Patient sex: M
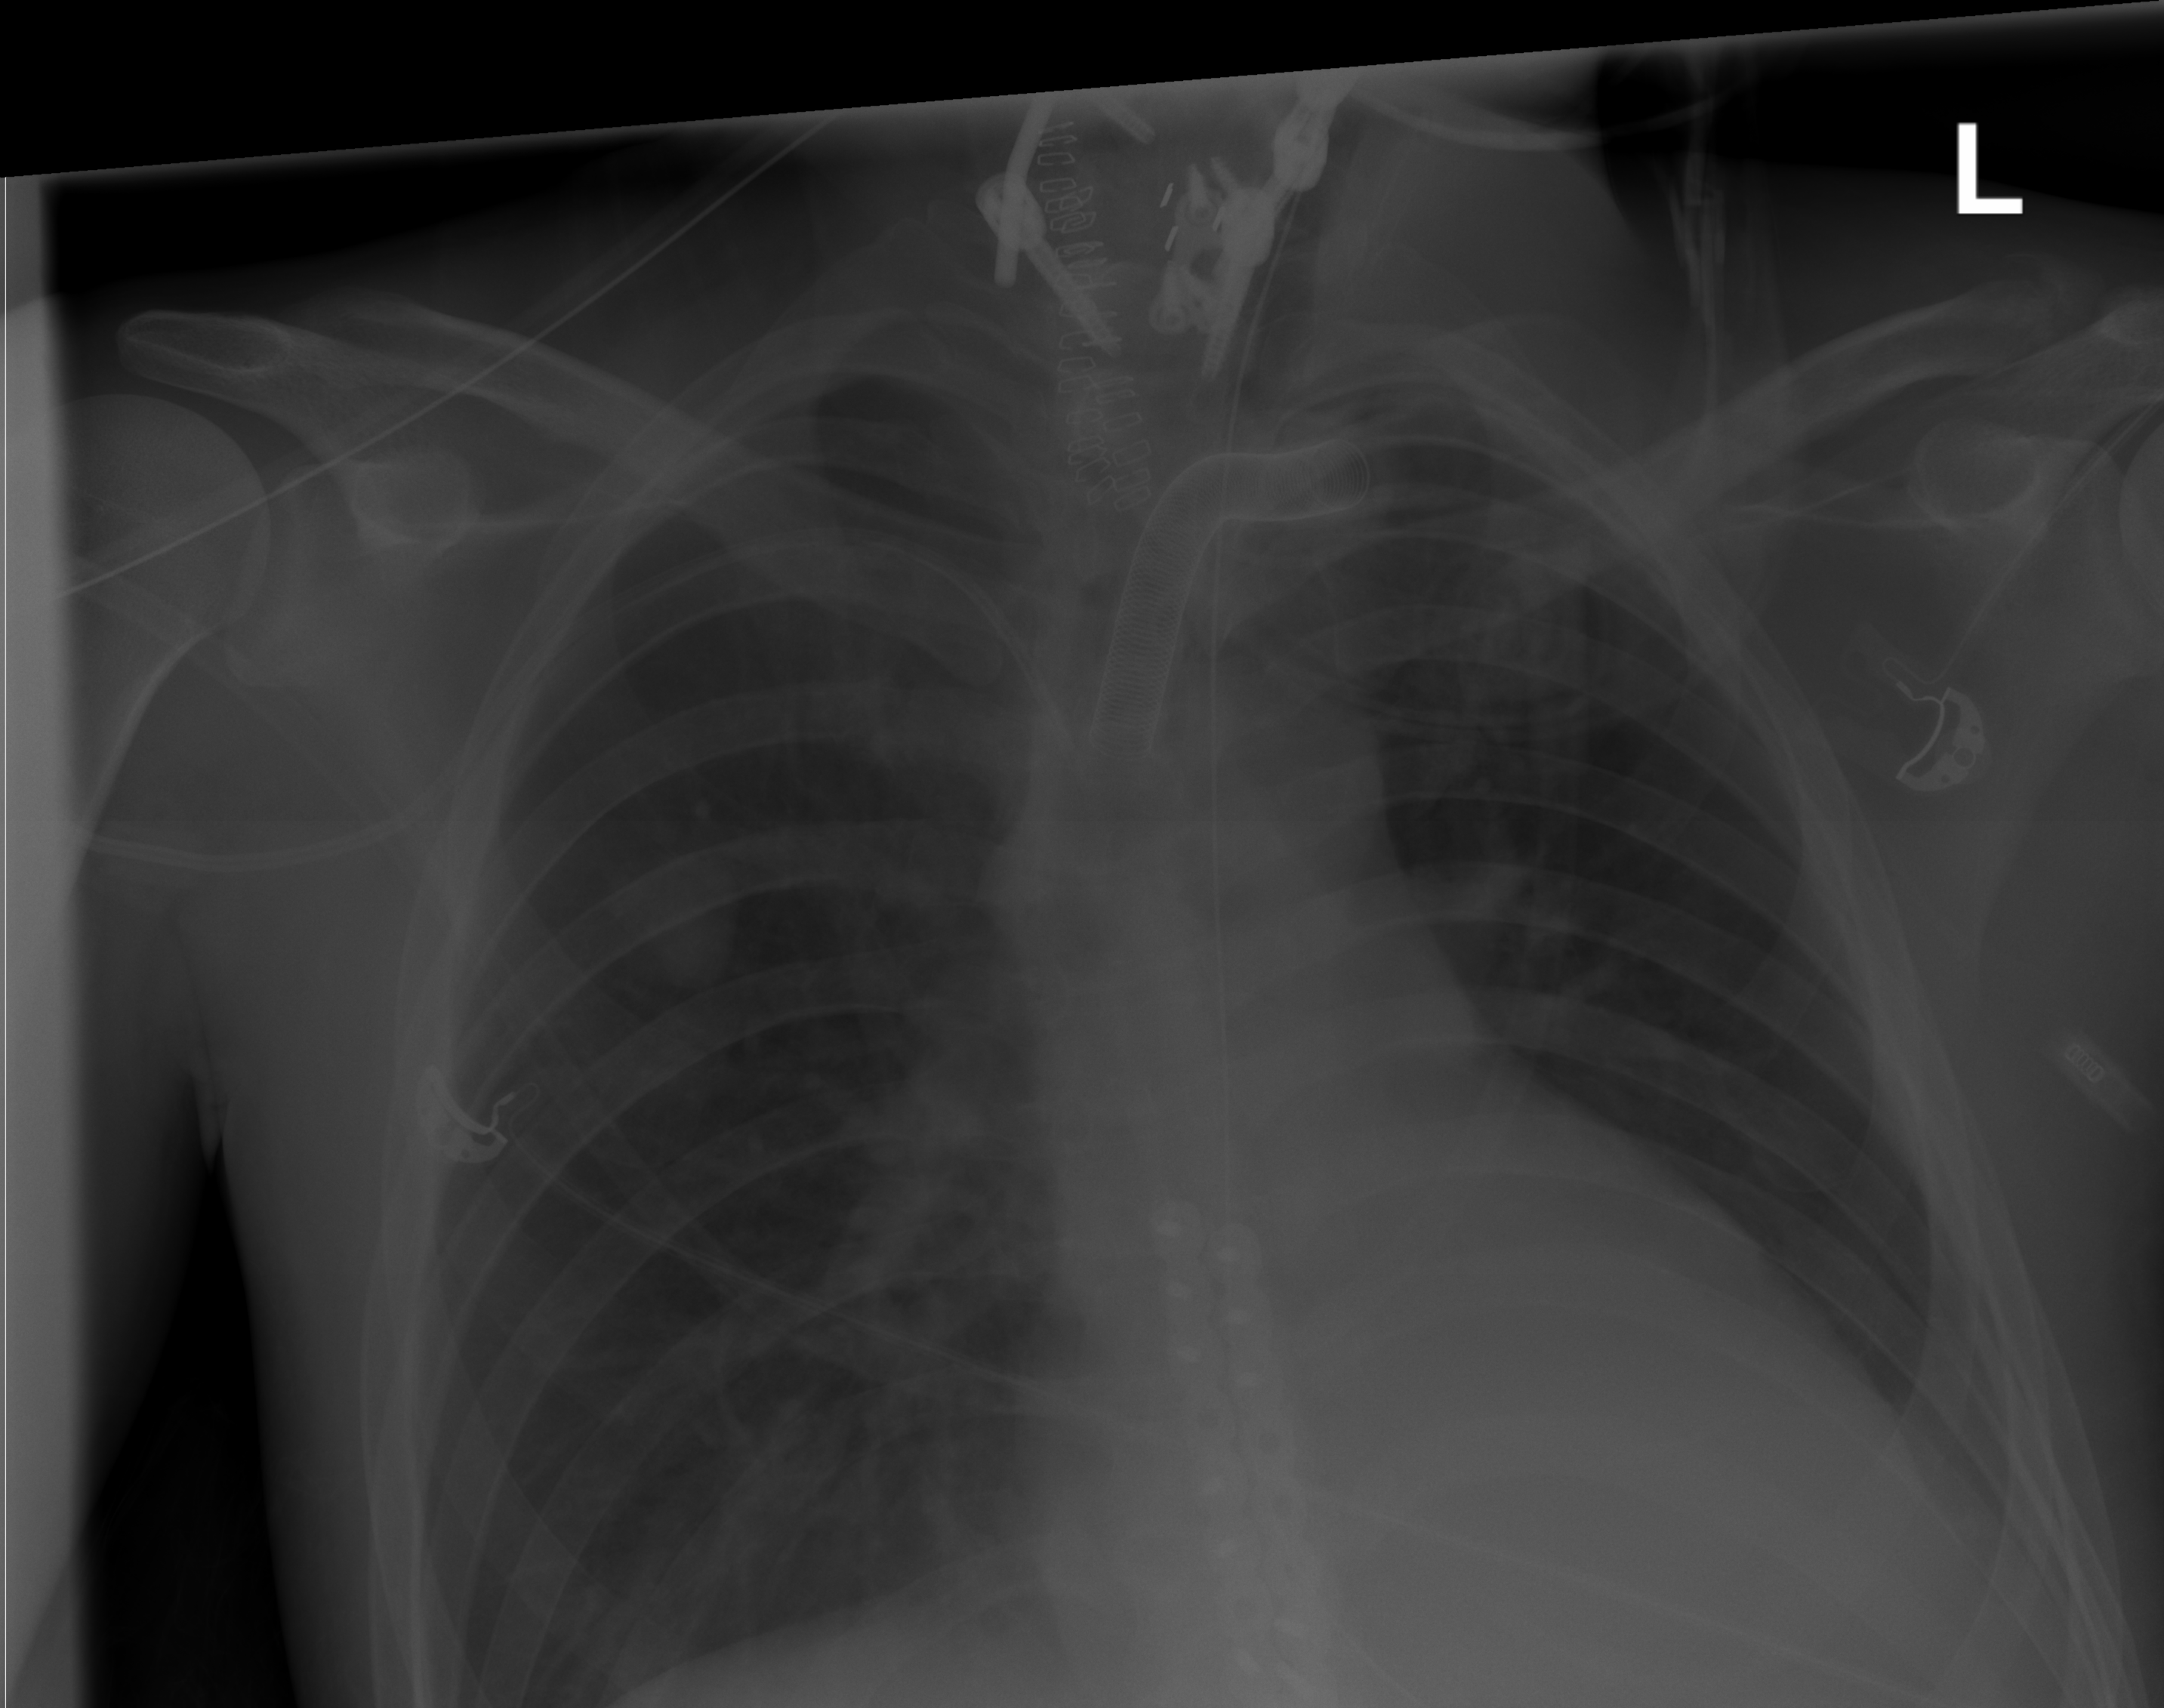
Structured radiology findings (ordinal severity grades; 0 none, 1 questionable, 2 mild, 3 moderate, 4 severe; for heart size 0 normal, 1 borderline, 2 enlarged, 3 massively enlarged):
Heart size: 0
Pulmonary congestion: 0
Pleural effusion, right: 0
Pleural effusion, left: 2
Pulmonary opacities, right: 0
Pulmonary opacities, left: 0
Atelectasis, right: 2
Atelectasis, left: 2